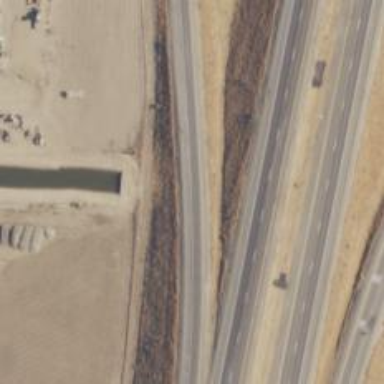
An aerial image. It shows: Trunk link highway.